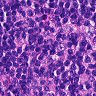
Metastatic tissue present: no